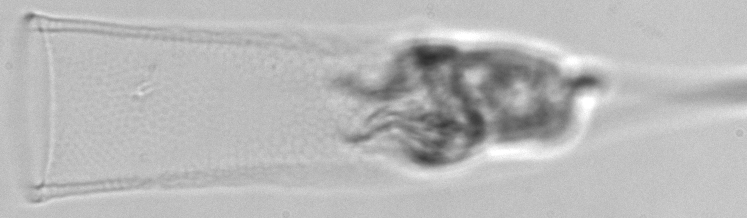
Label: Tintinnina